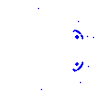
Particle: proton